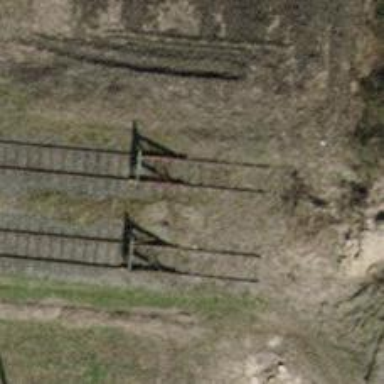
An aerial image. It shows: Single railway spur track.